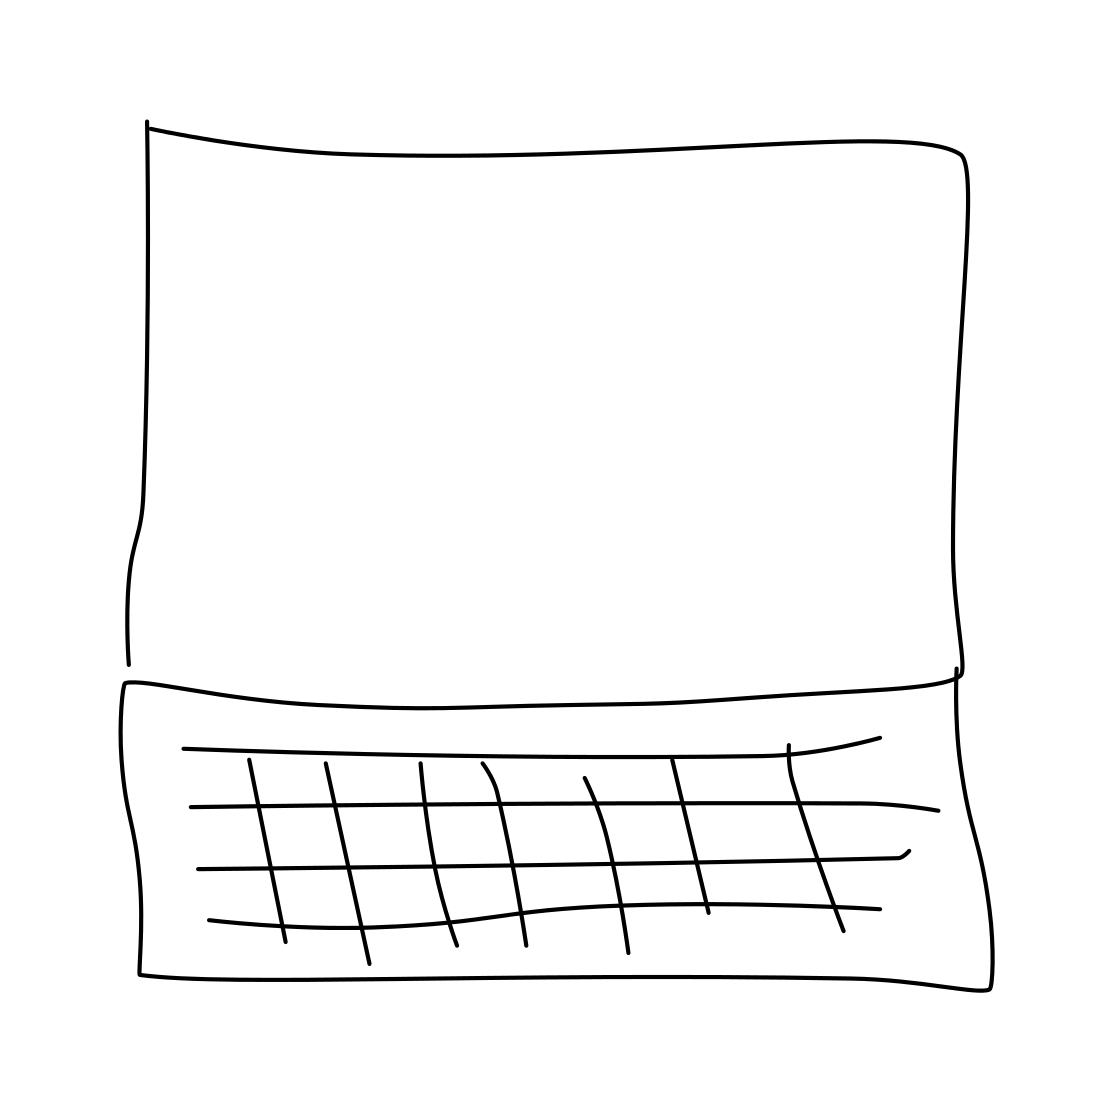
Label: laptop